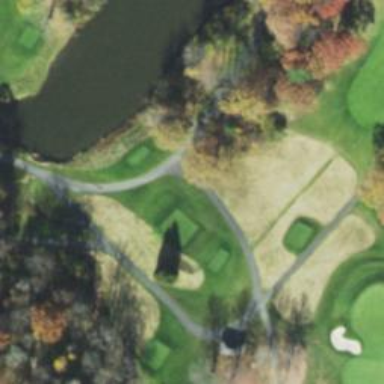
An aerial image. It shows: Service road designated as golf cart path.